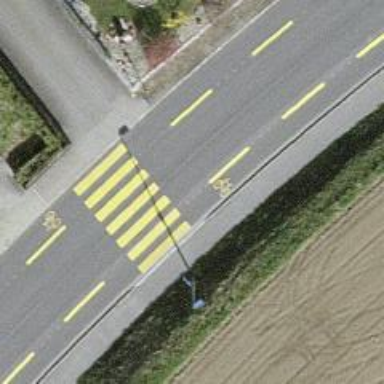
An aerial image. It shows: Uncontrolled zebra crossing on the road.